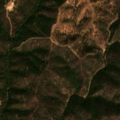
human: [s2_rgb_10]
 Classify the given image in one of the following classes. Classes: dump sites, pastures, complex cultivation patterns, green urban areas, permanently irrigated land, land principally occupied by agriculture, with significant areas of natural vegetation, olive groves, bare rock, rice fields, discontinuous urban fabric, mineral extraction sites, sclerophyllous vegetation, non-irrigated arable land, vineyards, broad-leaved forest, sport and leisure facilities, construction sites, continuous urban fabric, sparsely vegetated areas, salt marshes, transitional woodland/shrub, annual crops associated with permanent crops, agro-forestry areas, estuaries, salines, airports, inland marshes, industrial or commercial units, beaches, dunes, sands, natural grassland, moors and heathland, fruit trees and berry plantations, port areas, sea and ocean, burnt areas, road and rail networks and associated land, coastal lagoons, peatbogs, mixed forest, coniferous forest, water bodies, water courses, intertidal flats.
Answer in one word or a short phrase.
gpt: agro-forestry areas, broad-leaved forest, transitional woodland/shrub